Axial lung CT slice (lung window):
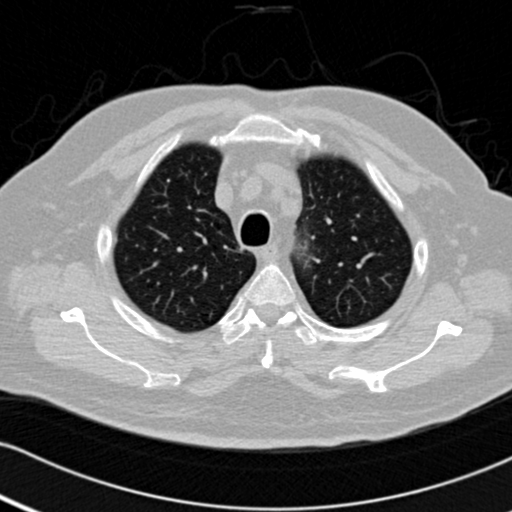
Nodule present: no